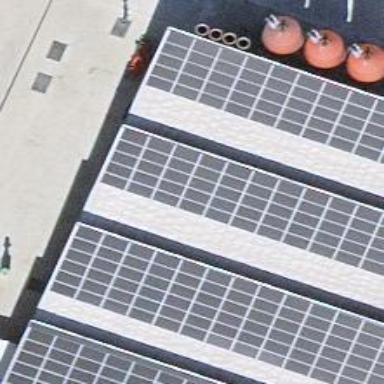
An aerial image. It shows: Solar power generator utilizing photovoltaic technology with solar photovoltaic panels.